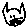
Label: cat